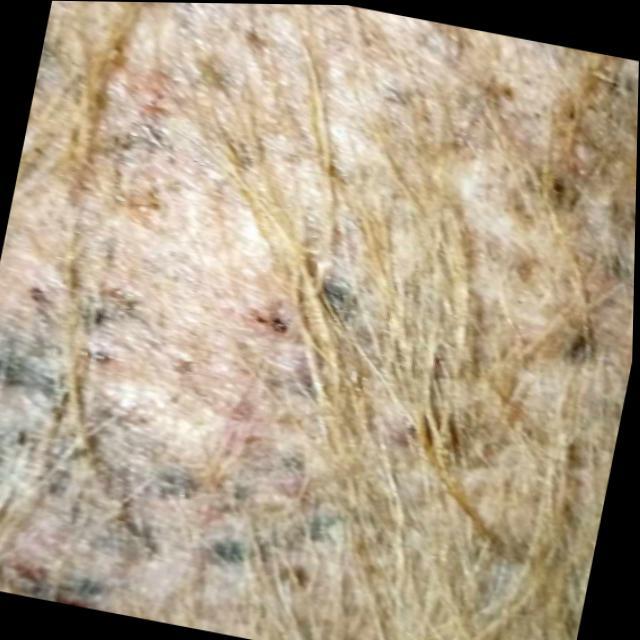
Canine demodicosis (Demodex mange) — caused by Demodex canis mites. Presents with alopecia, follicular papules, pustules, and comedones. Often localized on face and forelimbs.